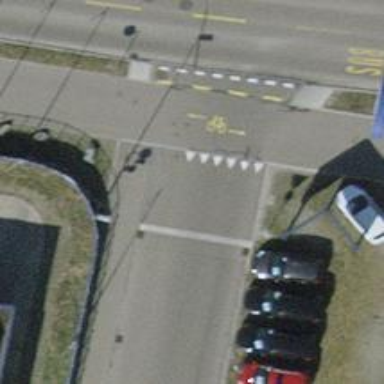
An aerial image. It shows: Unmarked crossing with traffic calming table.